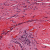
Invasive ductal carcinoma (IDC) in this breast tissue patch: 0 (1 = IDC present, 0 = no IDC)